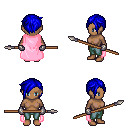
a pixel art fantasy rpg character, female body template, human, dark skin, pink cape, teal pants, blue pixie cut hairstyle, metal gloves, spear, four views (front, back, left, right), 2x2 character sprite sheet, small pixel art, hard edges, no anti-aliasing